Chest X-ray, PA view. Patient: 70 years old, sex M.
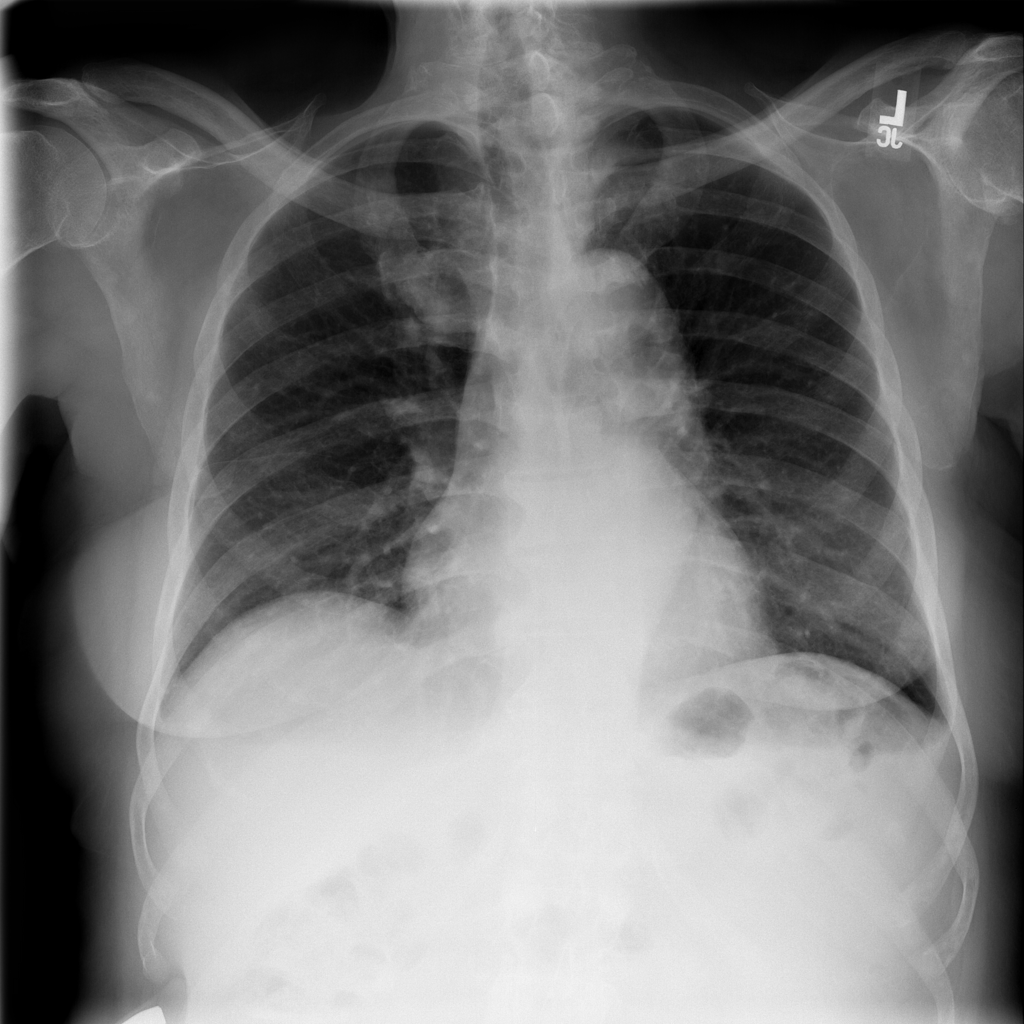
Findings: No Finding